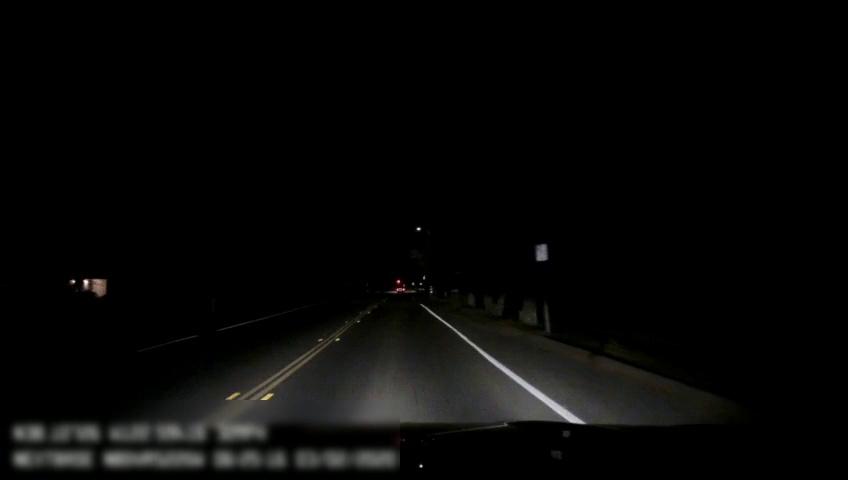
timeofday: Night
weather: Other
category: Drivable Space
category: Lanes | Current Lane
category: Lanes | Current Lane
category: Lanes | Alternate Lane
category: Lanes | Alternate Lane
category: Traffic | Signs